Field crop: maize
Growth stage: 2
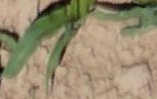
Species: maize